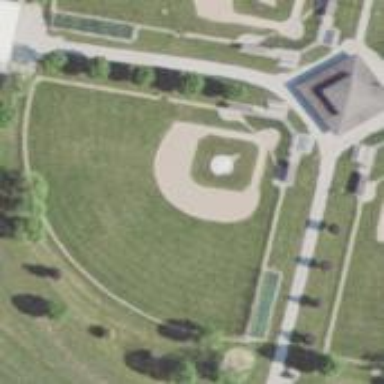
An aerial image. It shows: Baseball pitch for leisure land activities.